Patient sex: F
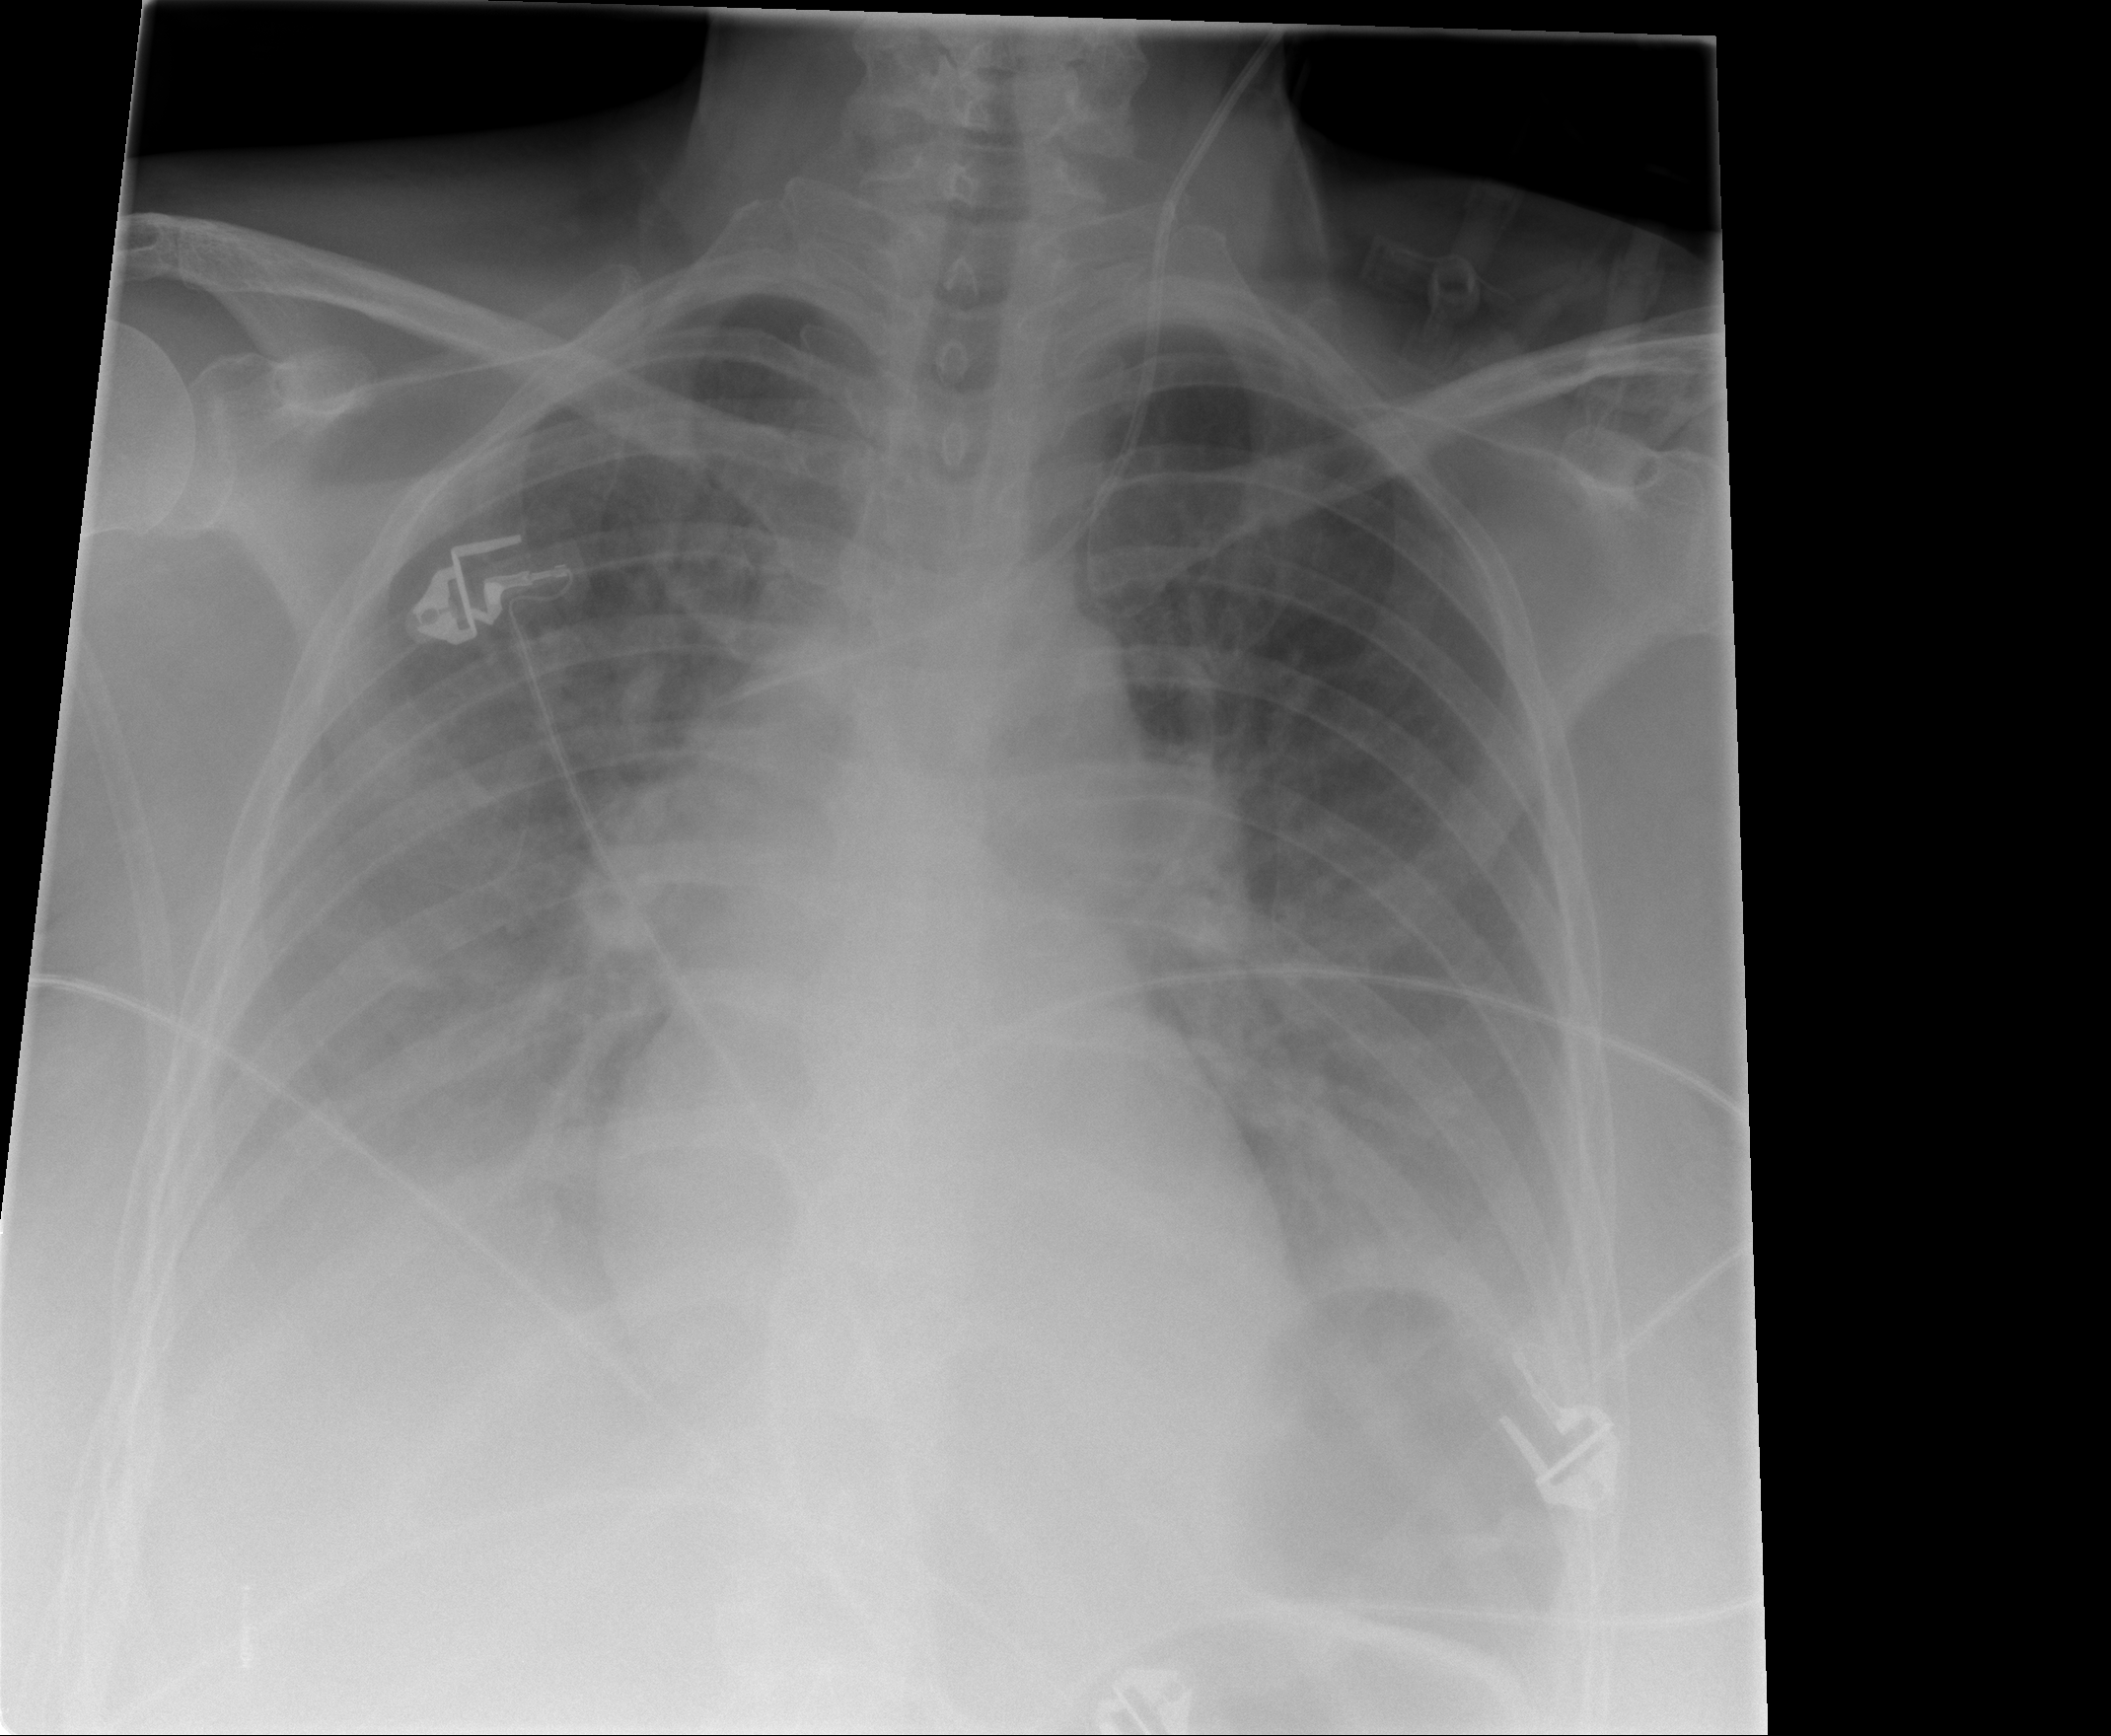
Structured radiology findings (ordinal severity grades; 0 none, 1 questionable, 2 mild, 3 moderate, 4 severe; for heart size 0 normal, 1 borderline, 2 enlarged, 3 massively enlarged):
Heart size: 0
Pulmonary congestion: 1
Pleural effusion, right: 2
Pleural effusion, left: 1
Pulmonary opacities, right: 1
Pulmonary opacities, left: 0
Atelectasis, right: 2
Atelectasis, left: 2